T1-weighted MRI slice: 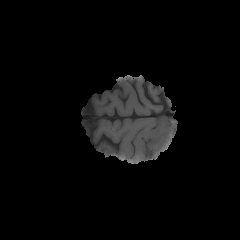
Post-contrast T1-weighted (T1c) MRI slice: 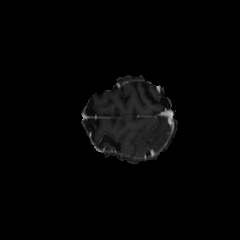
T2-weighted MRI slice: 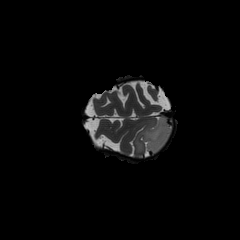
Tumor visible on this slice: yes